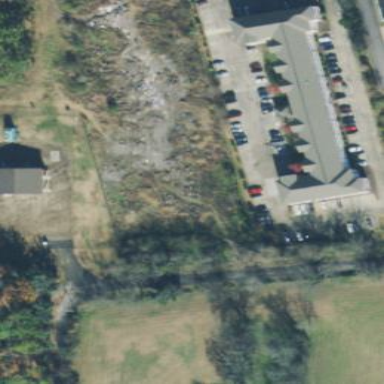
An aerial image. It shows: Parking area.